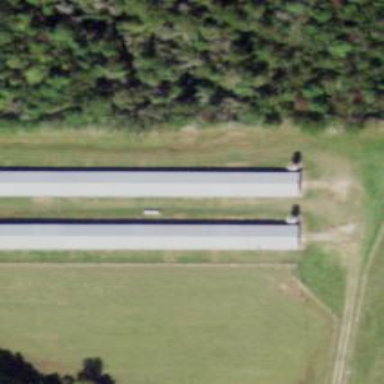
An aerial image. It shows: Poultry farmyard.